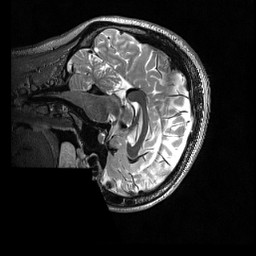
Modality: T2w
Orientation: sagittal
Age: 32
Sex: female
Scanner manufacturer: siemens
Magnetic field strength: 3 T
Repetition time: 3.2 s
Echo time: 0.56 s